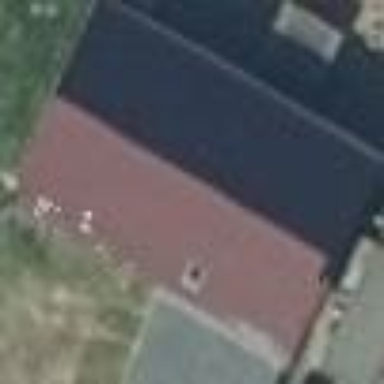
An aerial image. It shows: Gabled building with roof oriented along its structure.